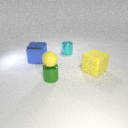
large blue metal cube to the left of large yellow rubber cube